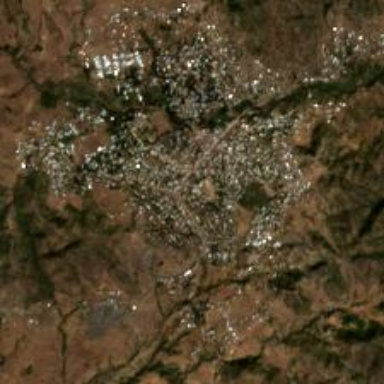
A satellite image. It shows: Town.